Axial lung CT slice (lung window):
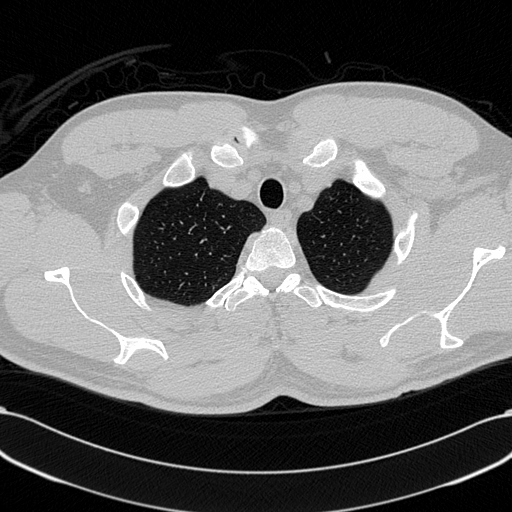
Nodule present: no